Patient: sex F, age 65
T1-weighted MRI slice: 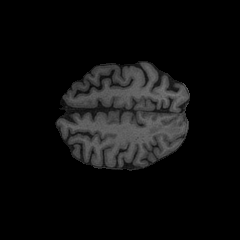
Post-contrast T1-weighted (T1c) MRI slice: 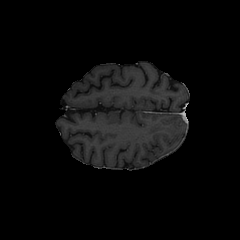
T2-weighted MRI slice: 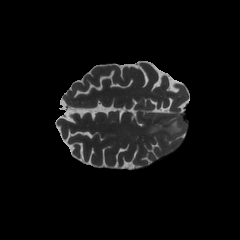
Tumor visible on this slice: yes
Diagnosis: Glioblastoma, IDH-wildtype
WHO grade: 4